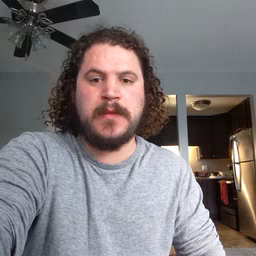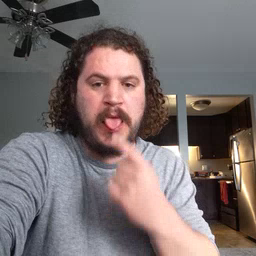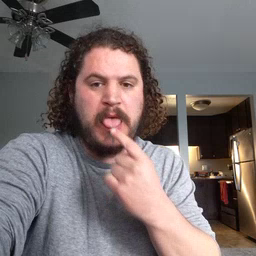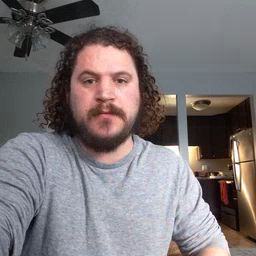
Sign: tongue